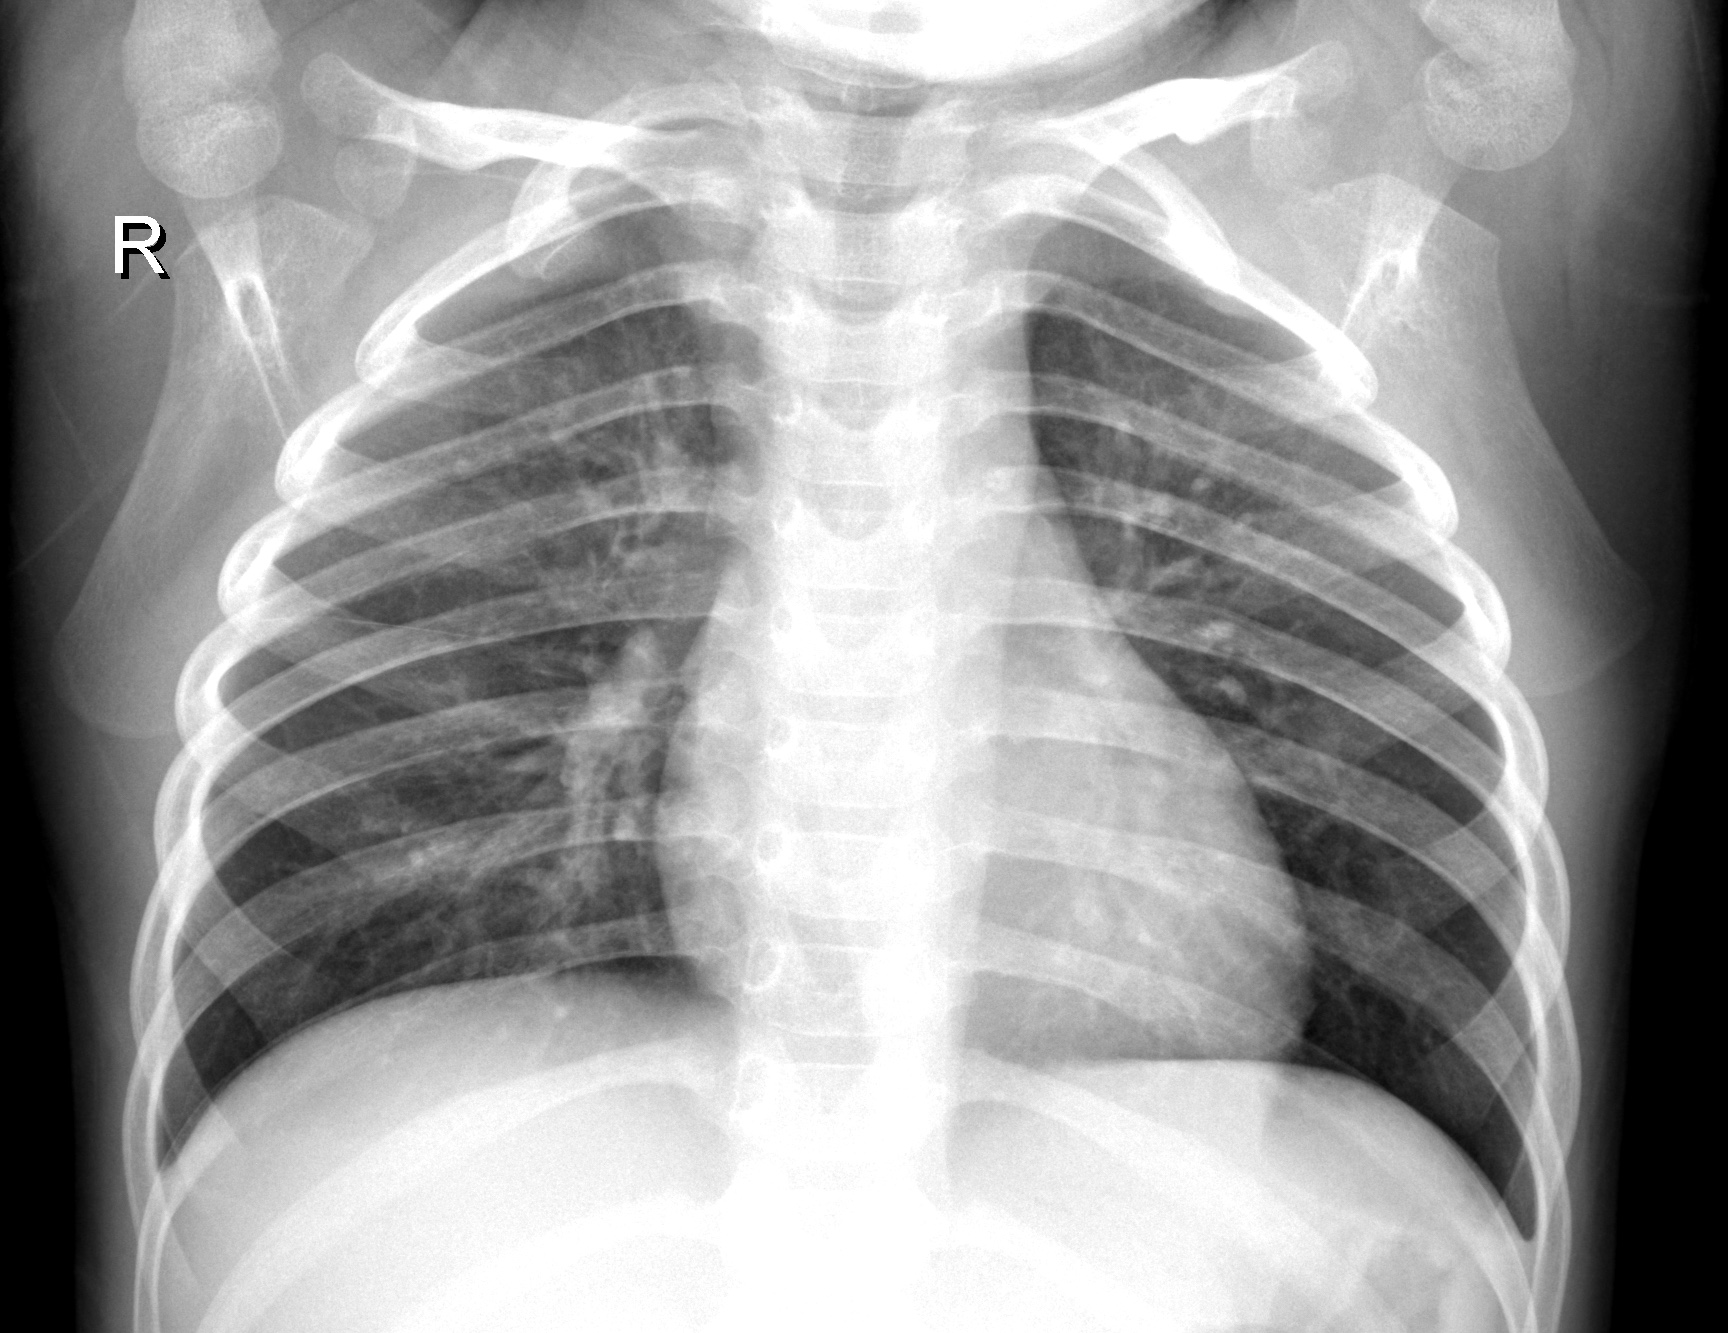
Diagnosis: NORMAL